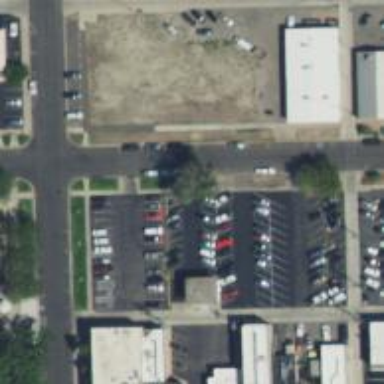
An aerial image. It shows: Parking space is available.